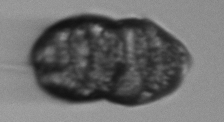
Label: Margalefidinium